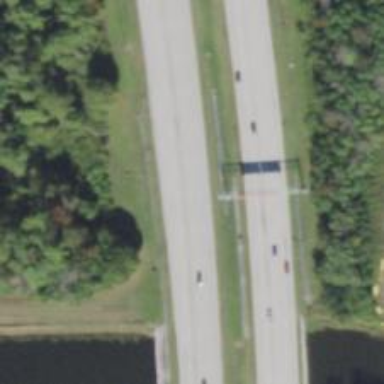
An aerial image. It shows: Asphalt motorway.